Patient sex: M
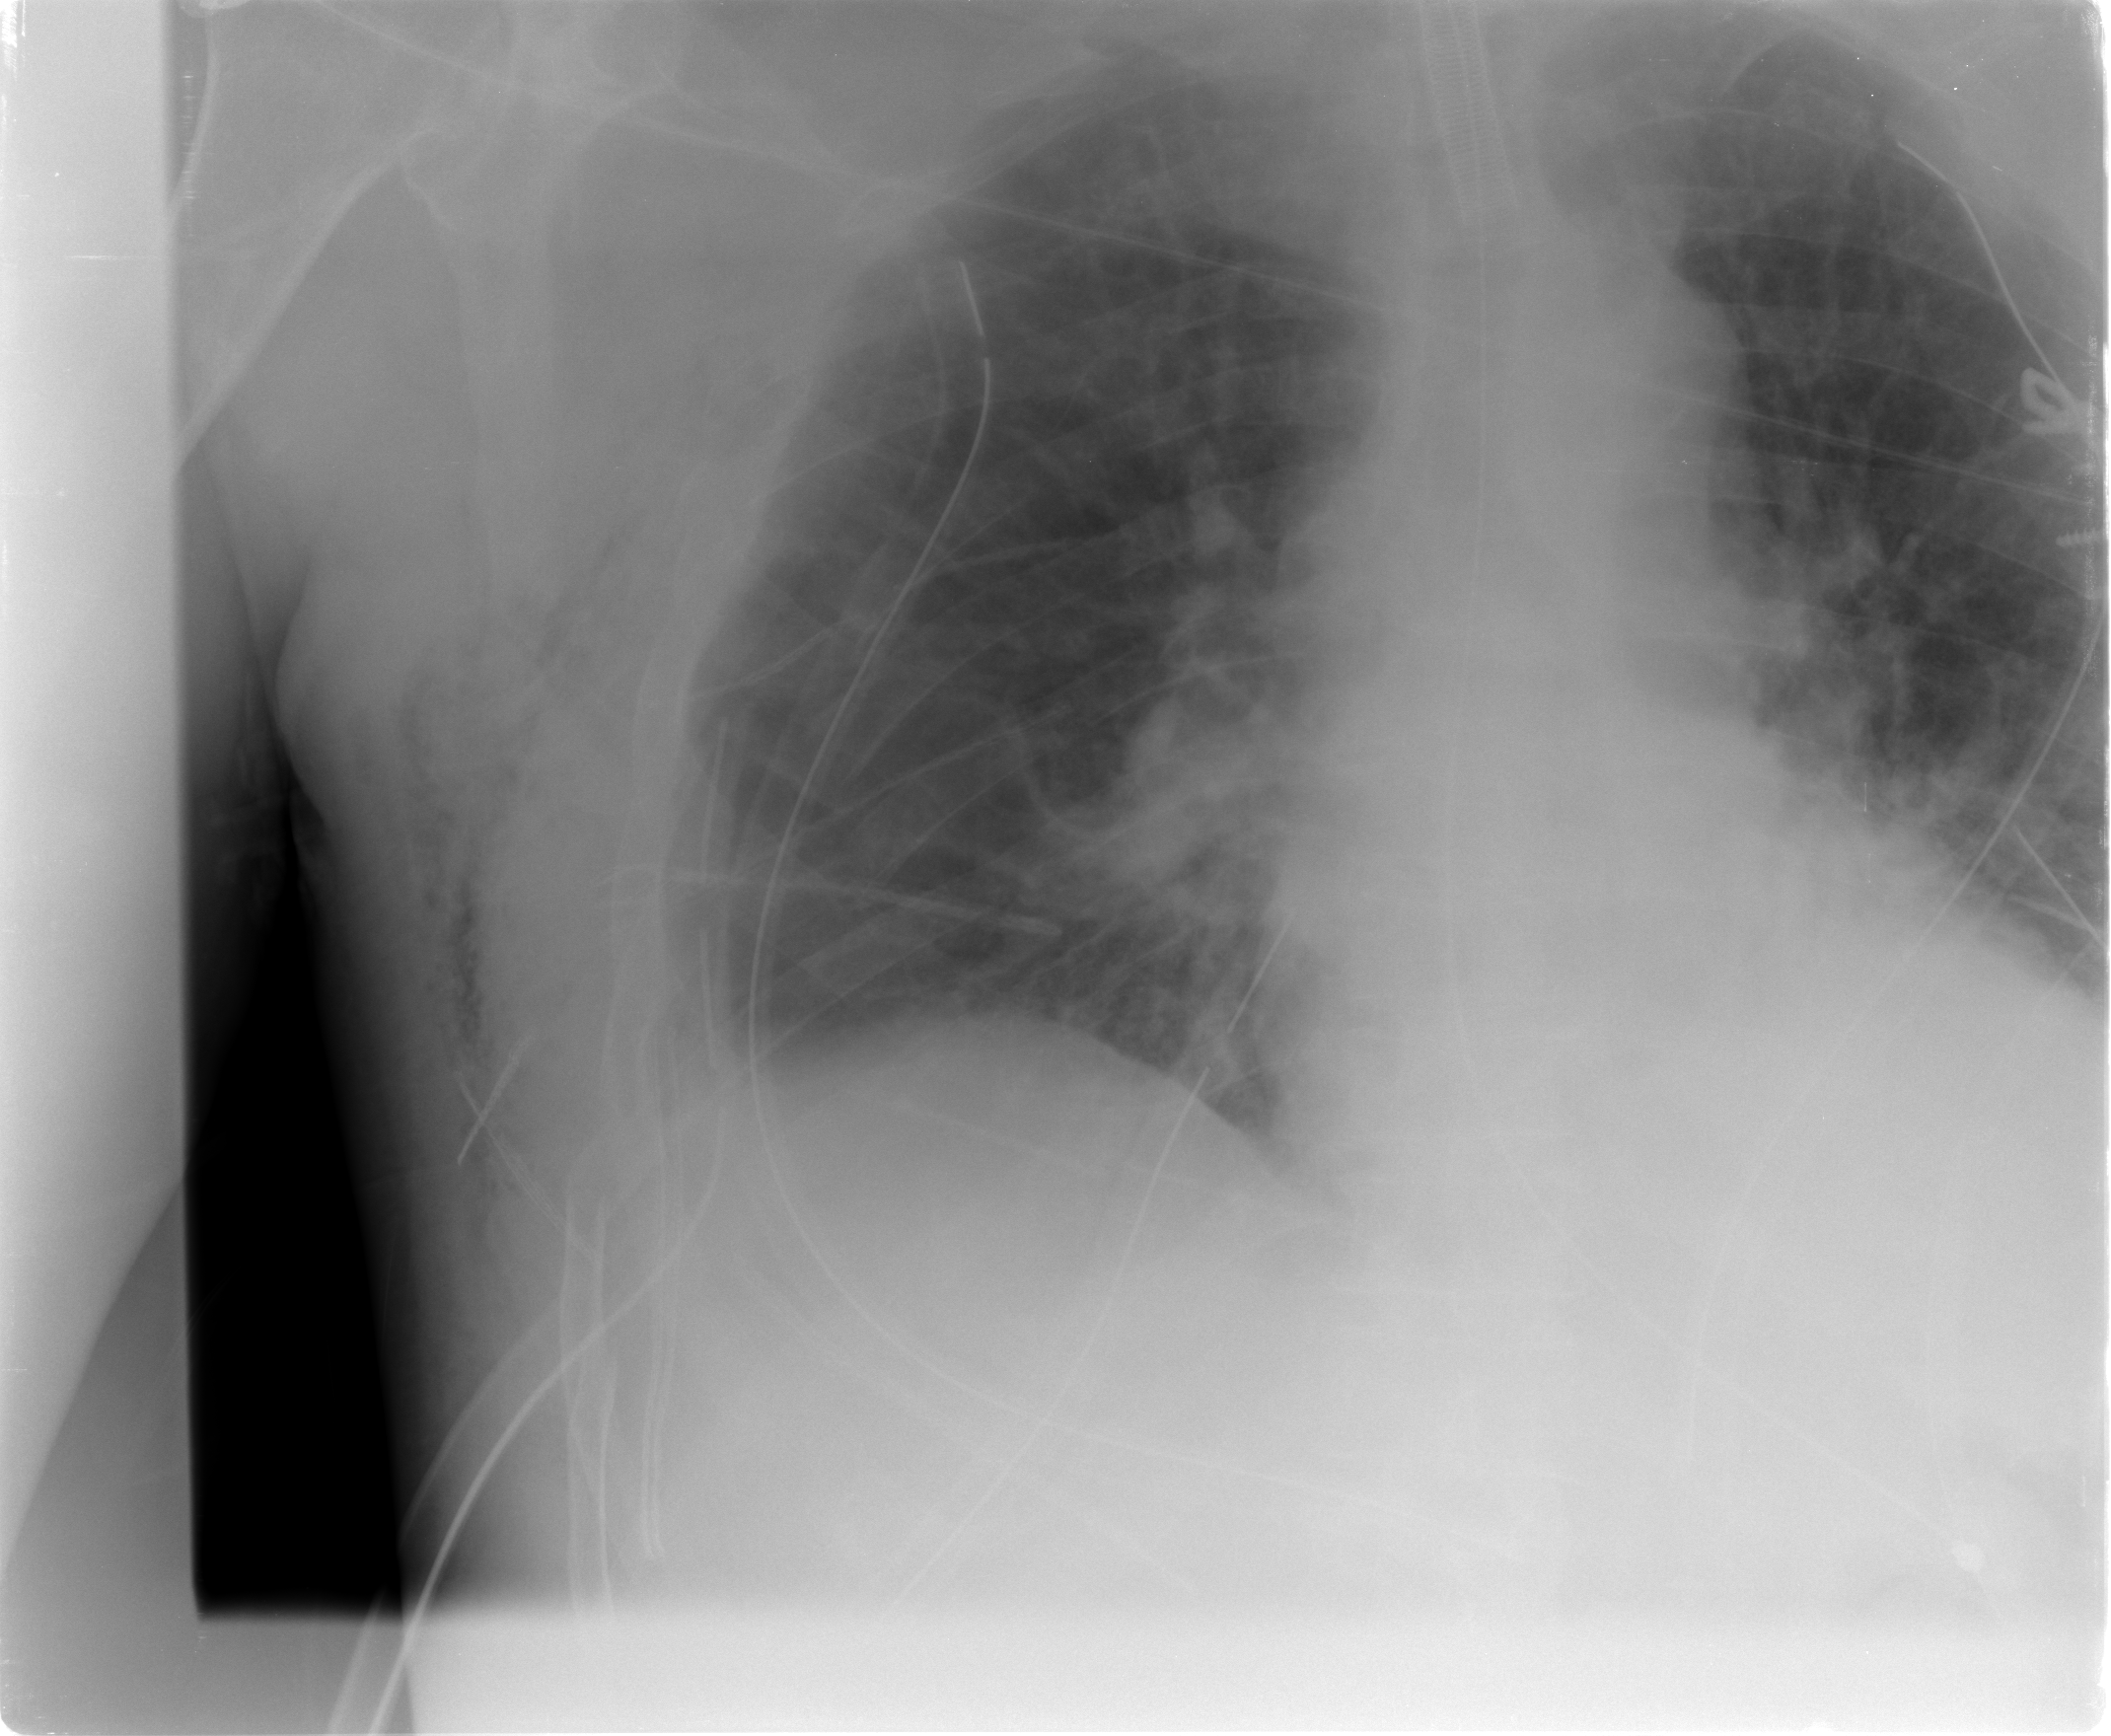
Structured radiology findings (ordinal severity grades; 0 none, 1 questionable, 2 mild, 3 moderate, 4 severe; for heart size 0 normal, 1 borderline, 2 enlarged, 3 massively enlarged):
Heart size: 0
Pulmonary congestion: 2
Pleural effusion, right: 0
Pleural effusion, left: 0
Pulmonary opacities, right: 0
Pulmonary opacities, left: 0
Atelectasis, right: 2
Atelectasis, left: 2